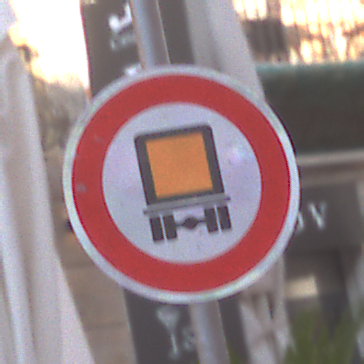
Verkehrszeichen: VerbotKennzeichnungspflichtigeKraftfahrzeugeGefaehrlicheGueter
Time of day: MorningAfternoon
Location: Outdoor (Urban)
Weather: PartlyCloudy
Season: NotSpecified
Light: Natural